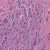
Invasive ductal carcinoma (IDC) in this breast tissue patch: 0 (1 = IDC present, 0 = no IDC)